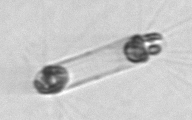
Label: Corethron_hystrix